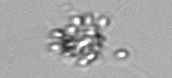
Label: Chaetoceros_didymus_TAG_external_flagellate